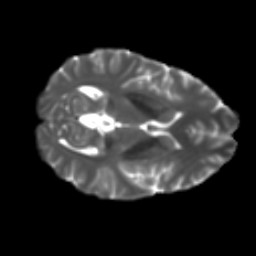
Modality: T2w
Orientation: axial
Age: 33
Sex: female
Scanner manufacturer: ge
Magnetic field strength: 3 T
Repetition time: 7.8 s
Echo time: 0.0642 s